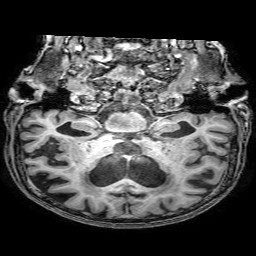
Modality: T1w
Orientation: sagittal
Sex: female
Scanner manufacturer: philips
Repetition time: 0.008282 s
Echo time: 0.00382 s